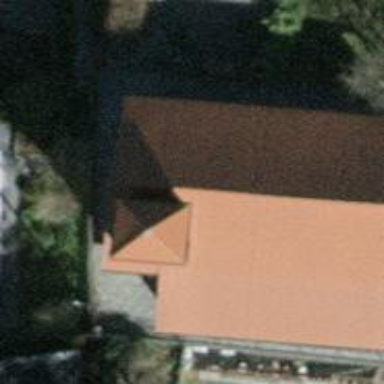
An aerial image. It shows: Building with ridged roof.